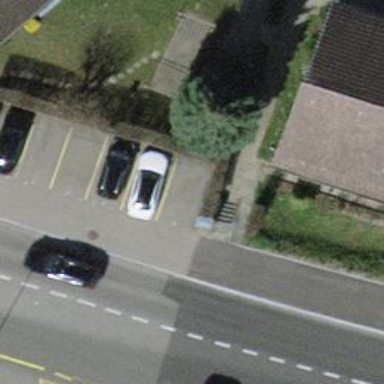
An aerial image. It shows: Asphalt sidewalk path.